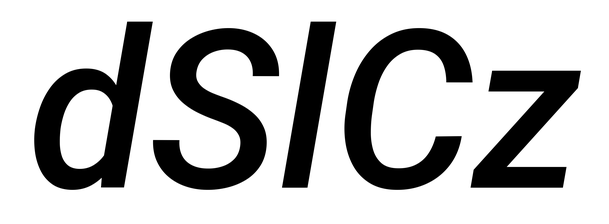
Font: Roboto-Italic_Medium_Italic